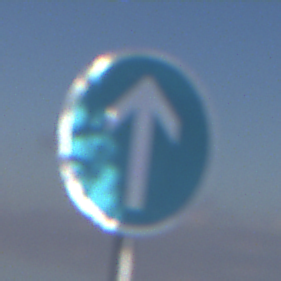
Verkehrszeichen: VorgeschriebeneFahrtrichtungGeradeaus
Umgebung: Outdoor, Nature
Tageszeit: MorningAfternoon
Wetter: PartlyCloudy
Licht: Natural
Jahreszeit: NotSpecified
Kontrast: HighContrast